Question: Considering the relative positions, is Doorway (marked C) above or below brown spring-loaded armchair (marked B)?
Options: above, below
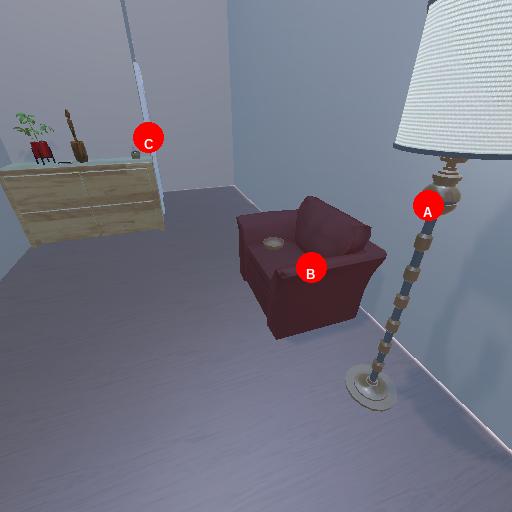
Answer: above